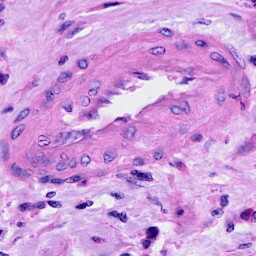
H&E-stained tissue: Cervix